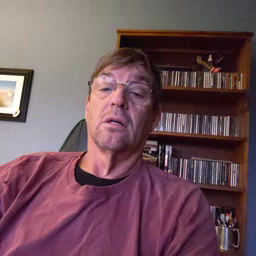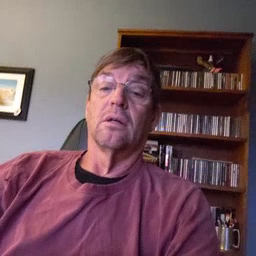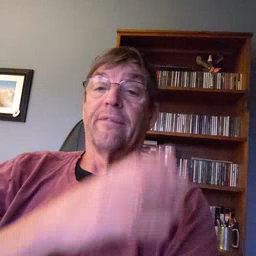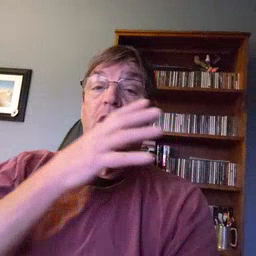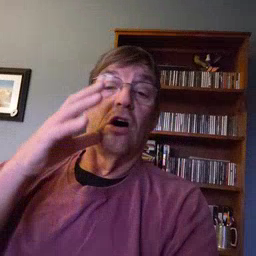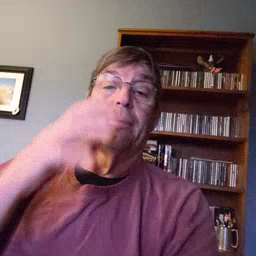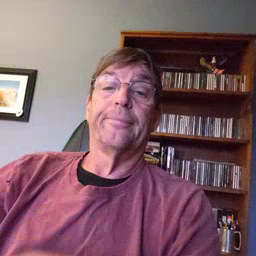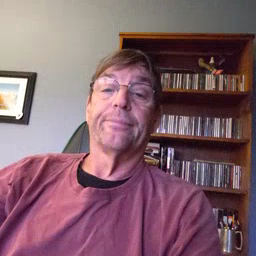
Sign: farm